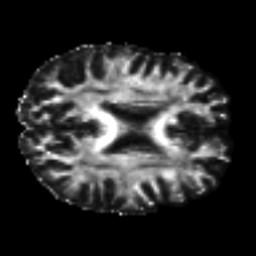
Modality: FA
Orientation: axial
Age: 42
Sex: female
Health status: healthy
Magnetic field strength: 3 T
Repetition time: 8.4 s
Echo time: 0.0926 s